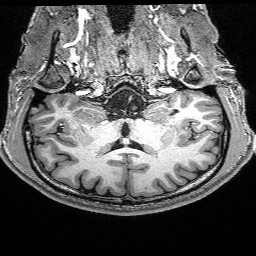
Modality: T1w
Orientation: sagittal